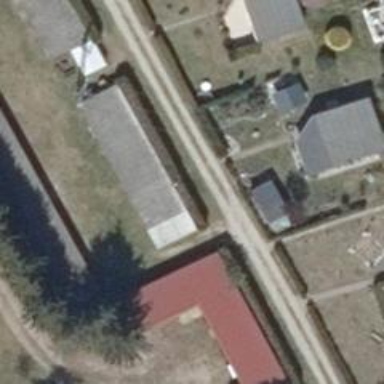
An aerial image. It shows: Group of garages.